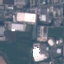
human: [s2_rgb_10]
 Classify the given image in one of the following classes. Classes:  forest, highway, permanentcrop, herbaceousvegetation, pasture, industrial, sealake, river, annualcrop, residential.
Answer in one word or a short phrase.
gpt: Industrial